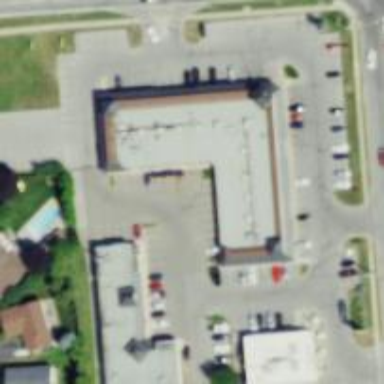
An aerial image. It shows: Retail building.